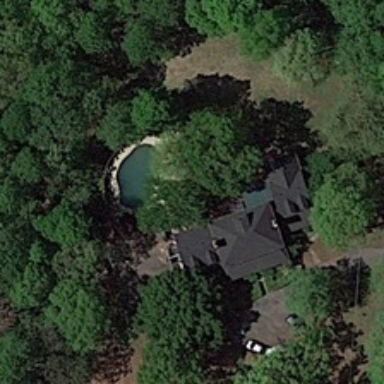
A white car is parked in front of the house .